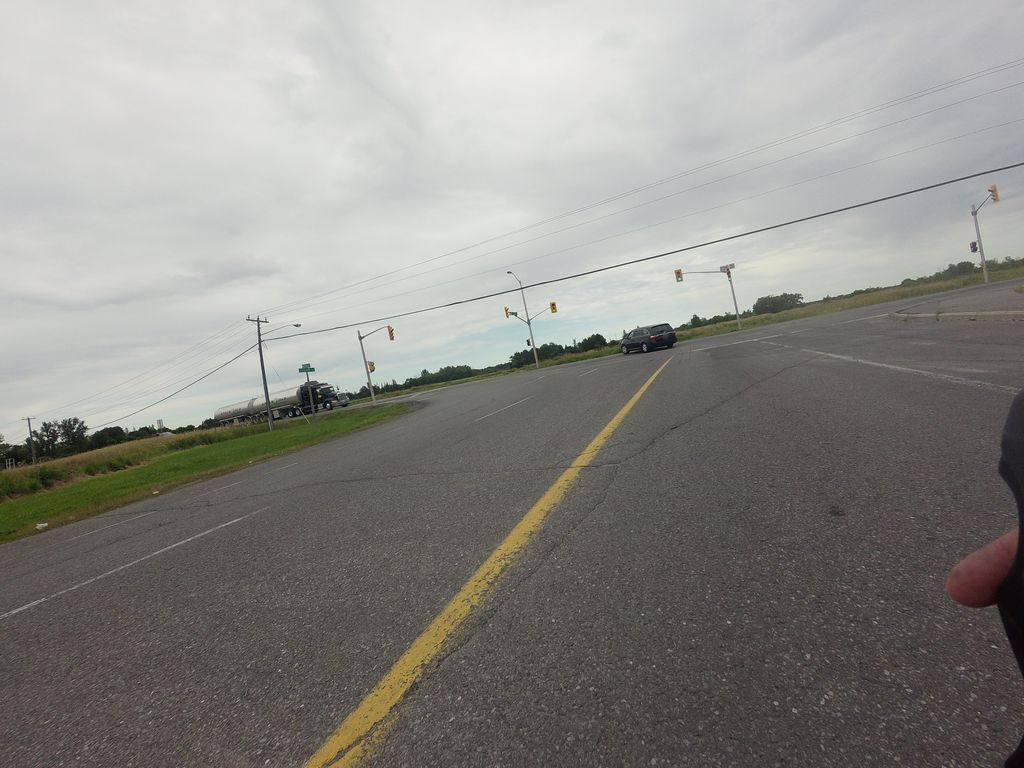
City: ottawa-gatineau